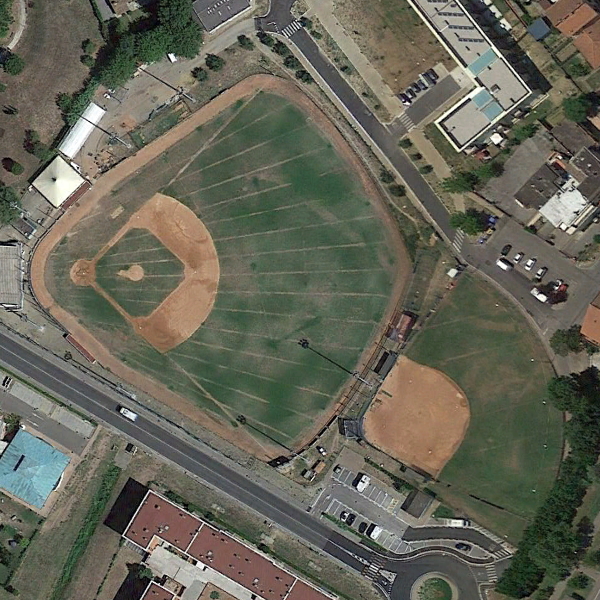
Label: BaseballField